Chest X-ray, PA view. Patient: 34 years old, sex F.
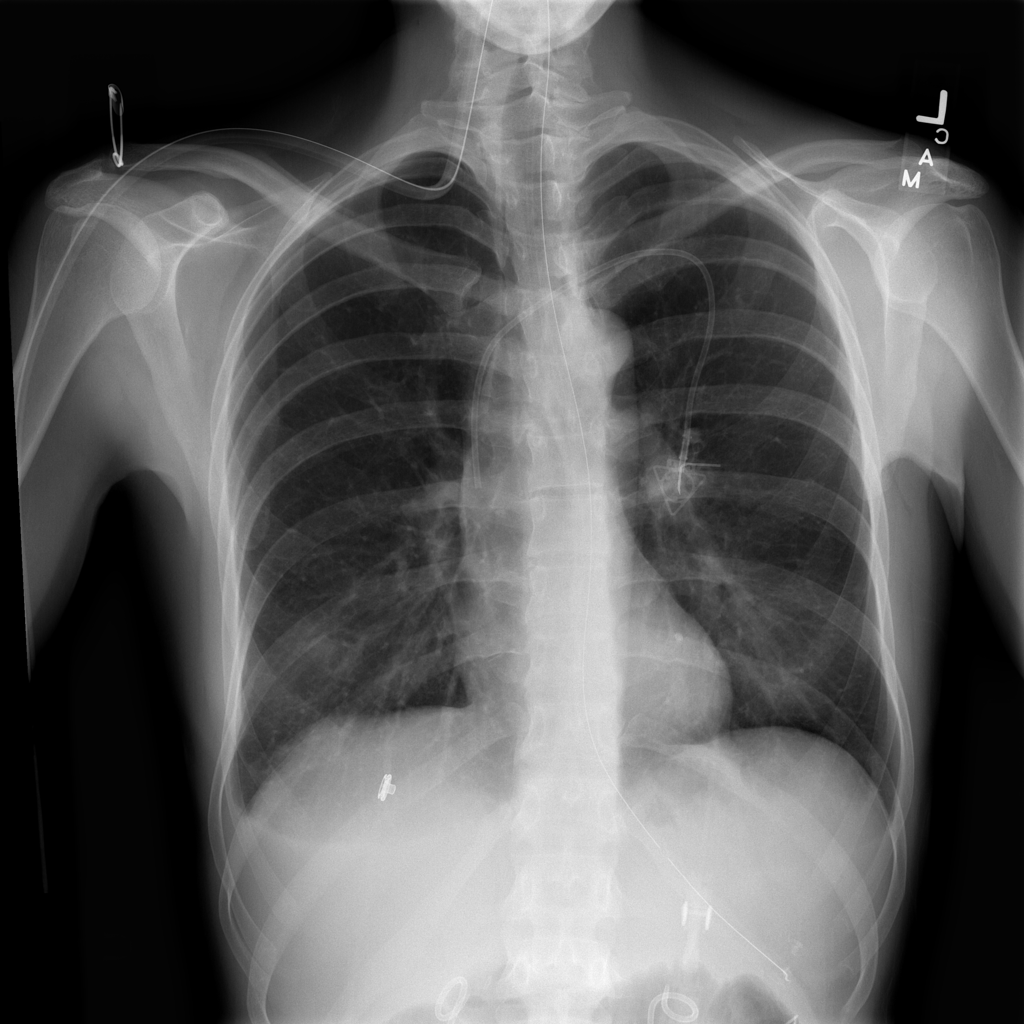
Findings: Edema